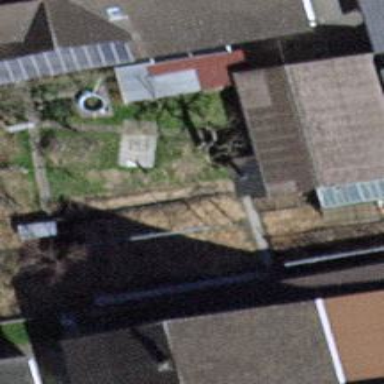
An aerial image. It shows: Garage building.